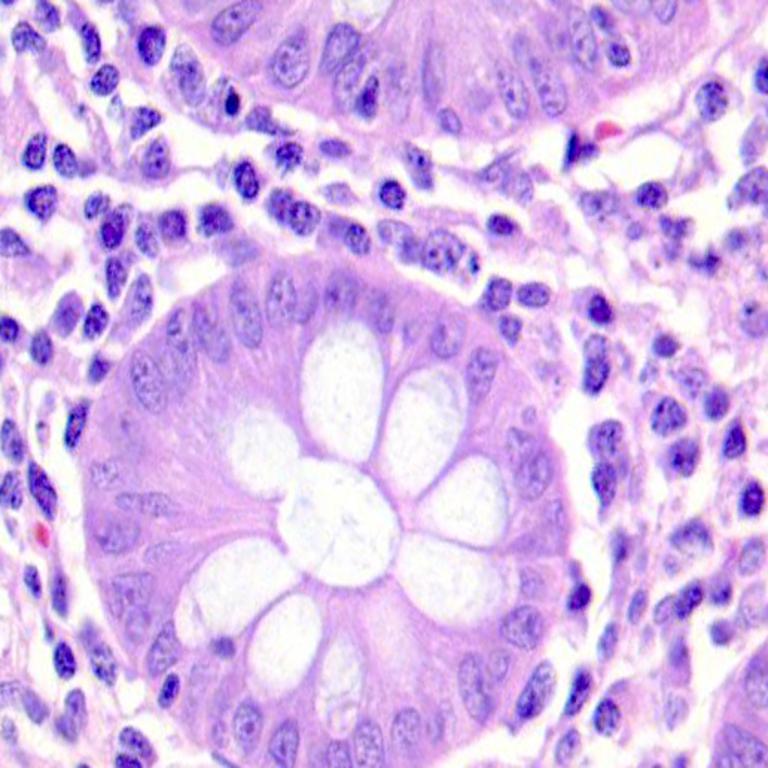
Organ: colon
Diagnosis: benign